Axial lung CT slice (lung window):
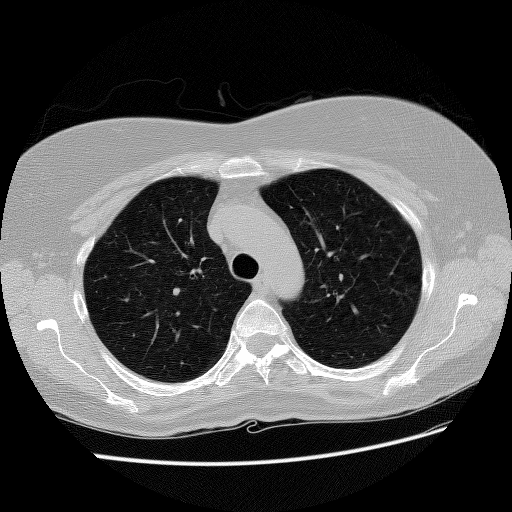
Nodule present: no